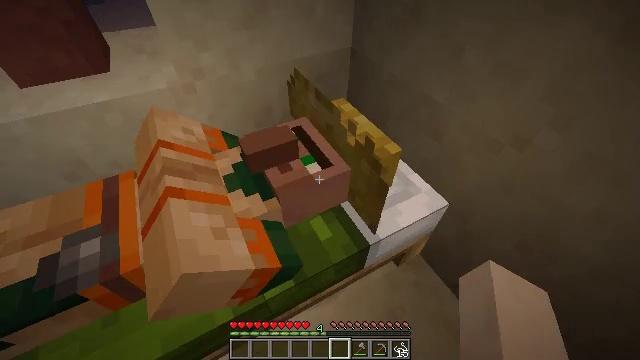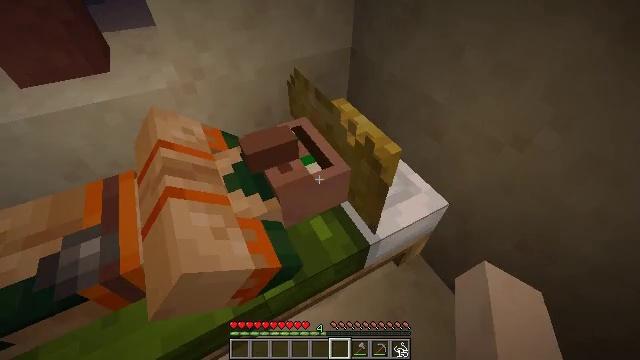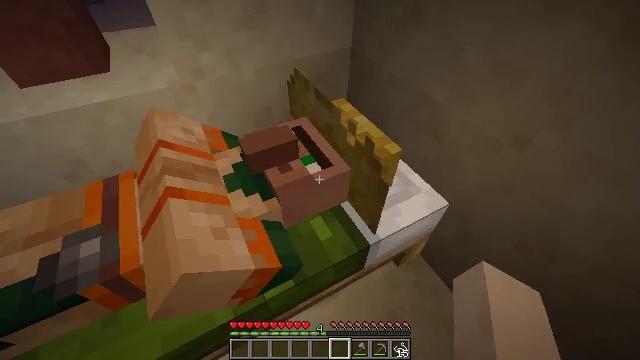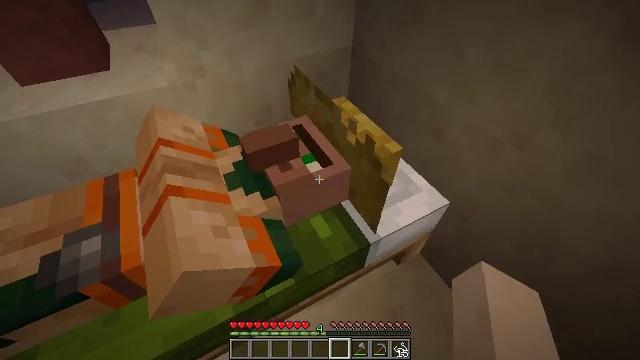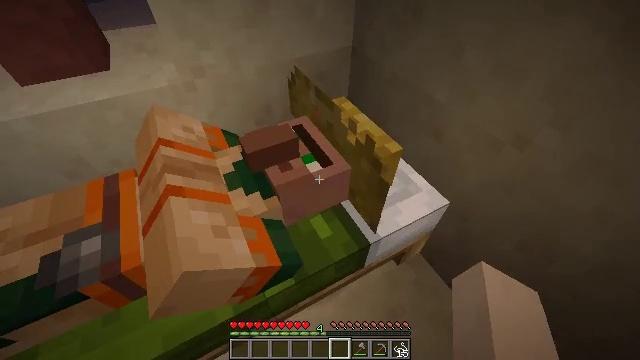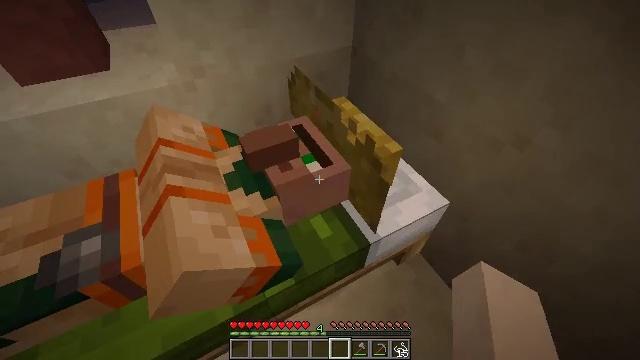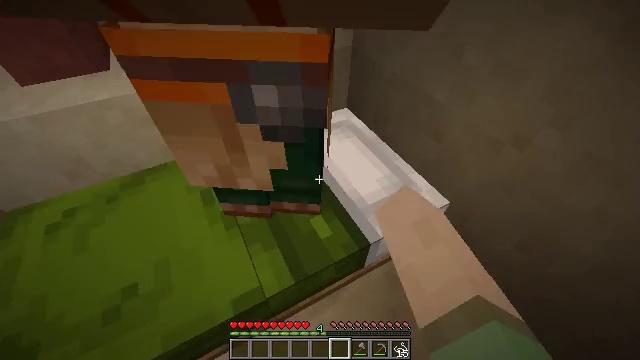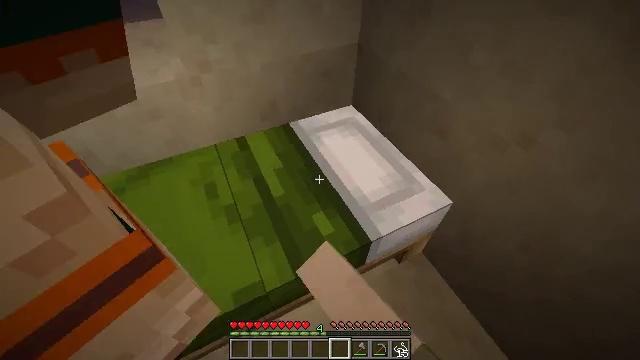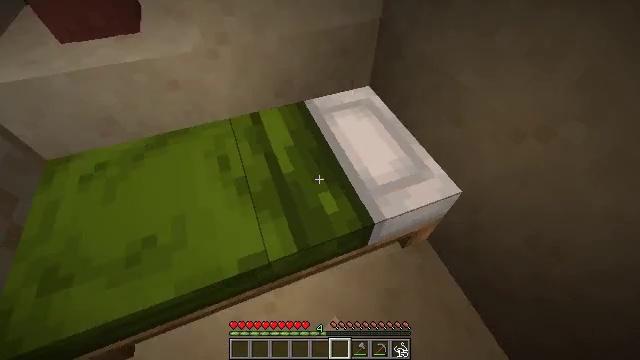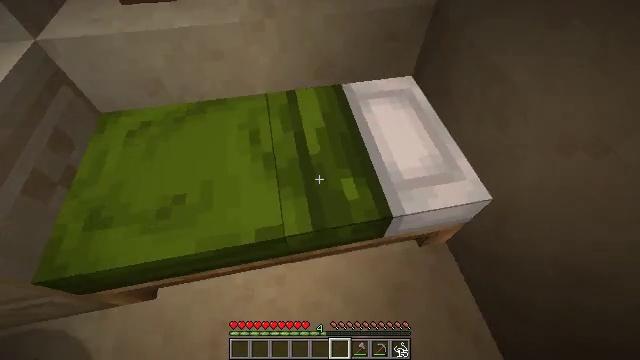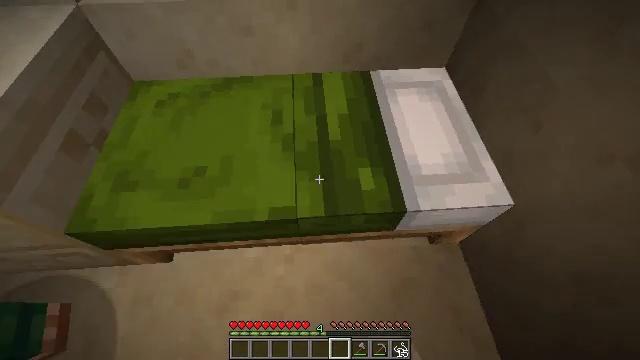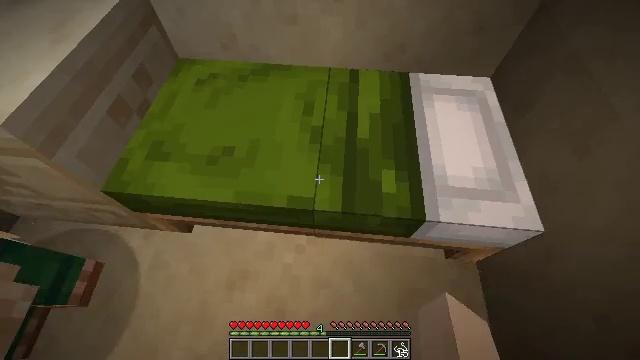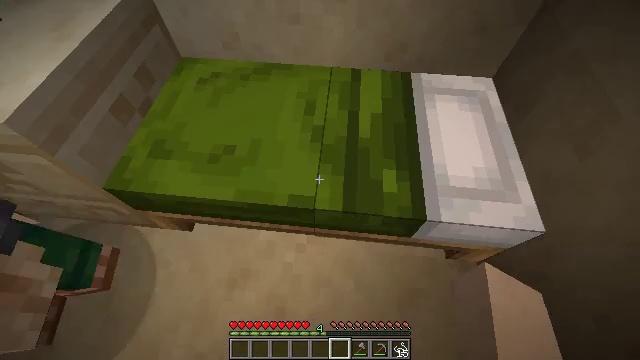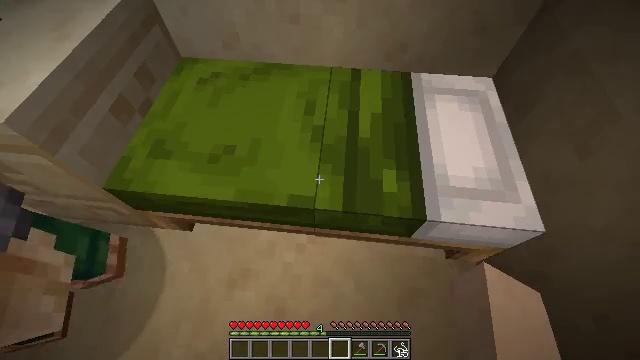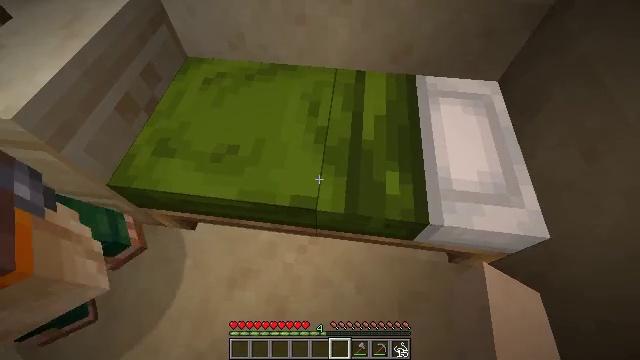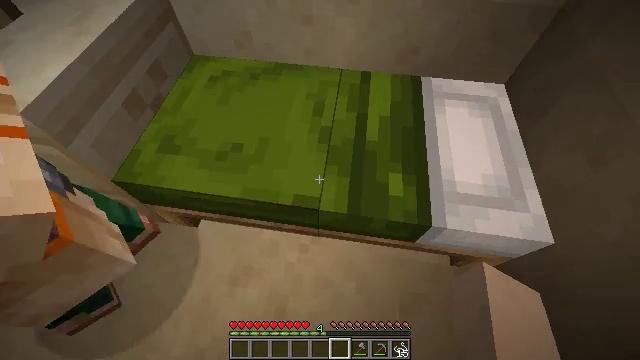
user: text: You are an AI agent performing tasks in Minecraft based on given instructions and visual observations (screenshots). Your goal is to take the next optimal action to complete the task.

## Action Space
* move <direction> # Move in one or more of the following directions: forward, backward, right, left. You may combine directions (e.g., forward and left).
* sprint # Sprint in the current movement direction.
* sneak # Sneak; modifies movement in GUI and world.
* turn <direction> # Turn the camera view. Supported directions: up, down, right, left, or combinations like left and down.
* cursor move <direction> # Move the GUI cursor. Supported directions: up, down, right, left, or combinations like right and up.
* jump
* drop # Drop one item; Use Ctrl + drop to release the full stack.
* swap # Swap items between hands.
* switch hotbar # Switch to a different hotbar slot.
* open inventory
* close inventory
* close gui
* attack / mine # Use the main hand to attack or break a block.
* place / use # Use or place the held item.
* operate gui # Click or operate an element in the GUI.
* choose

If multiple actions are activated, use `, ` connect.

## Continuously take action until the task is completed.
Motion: motion action
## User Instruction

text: Hunt animals.
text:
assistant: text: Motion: use / place
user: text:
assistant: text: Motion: use / place
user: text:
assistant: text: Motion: no_op
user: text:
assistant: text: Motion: no_op
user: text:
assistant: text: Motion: no_op
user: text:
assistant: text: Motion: no_op
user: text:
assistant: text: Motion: turn left
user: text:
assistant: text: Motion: turn left and down
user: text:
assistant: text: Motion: turn left and down
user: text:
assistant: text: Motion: turn left and down
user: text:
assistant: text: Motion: turn left
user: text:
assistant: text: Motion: no_op
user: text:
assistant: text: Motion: no_op
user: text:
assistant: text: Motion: turn left
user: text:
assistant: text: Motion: turn left, use / place
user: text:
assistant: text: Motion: use / place
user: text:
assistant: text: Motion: no_op
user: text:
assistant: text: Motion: no_op
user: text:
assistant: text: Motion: no_op
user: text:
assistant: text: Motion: no_op
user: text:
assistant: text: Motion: turn right and up
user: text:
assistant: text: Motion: no_op
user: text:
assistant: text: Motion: no_op
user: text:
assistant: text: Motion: no_op
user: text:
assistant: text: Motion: no_op
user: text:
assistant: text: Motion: no_op
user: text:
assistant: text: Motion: no_op
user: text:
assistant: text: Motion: no_op
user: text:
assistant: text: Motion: no_op
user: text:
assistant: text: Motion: no_op